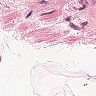
Metastatic tissue present: no